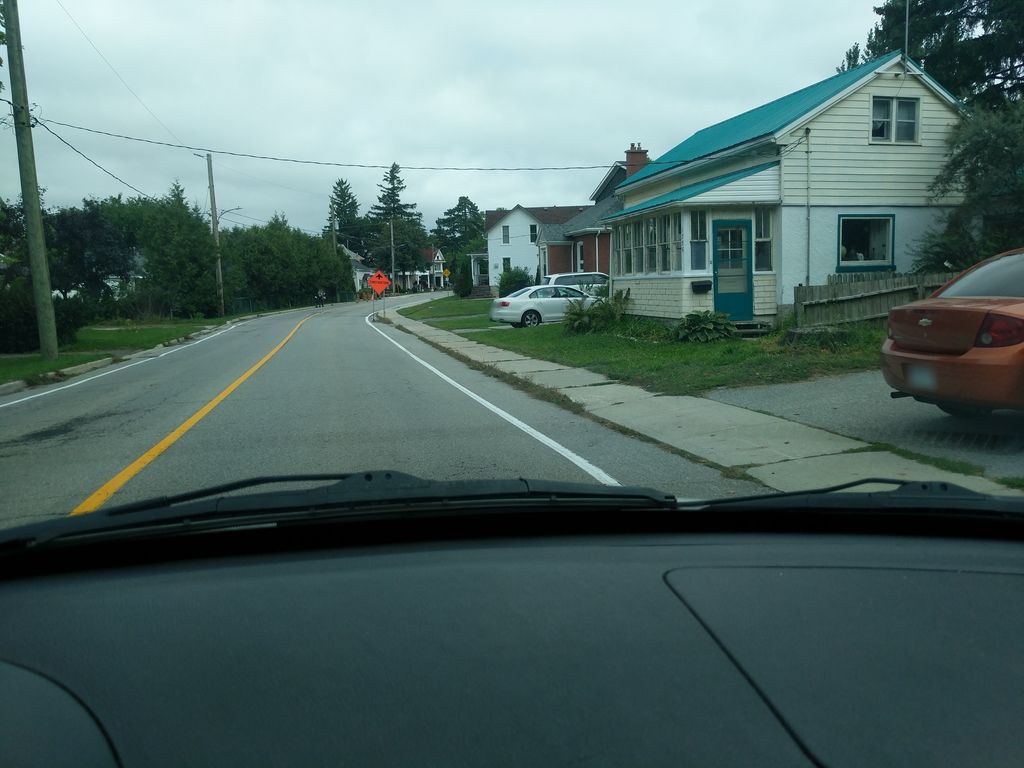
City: kitchener-waterloo